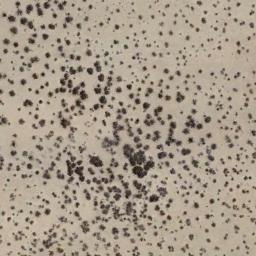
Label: chaparral